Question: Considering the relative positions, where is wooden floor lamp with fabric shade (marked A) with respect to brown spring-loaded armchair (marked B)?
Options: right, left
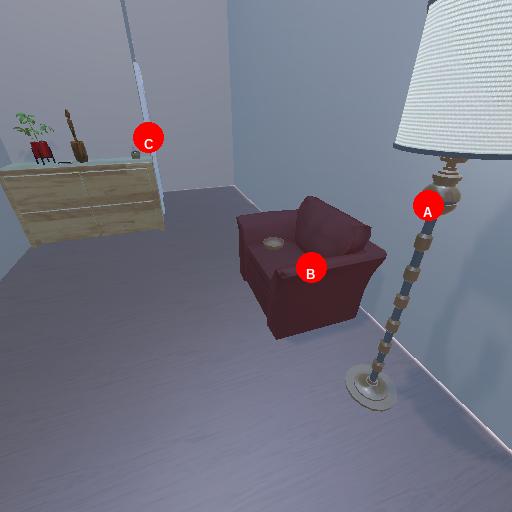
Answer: right